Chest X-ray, PA view. Patient: 36 years old, sex M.
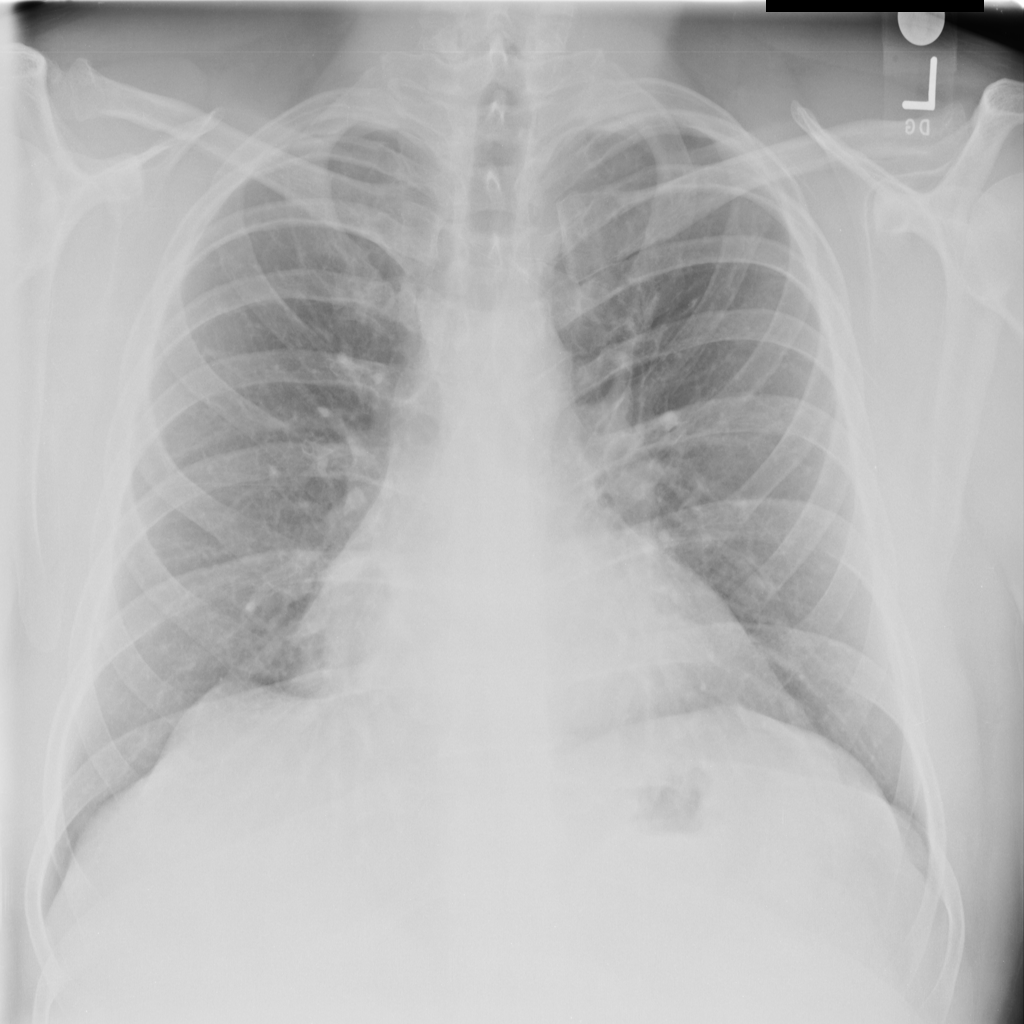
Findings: No Finding